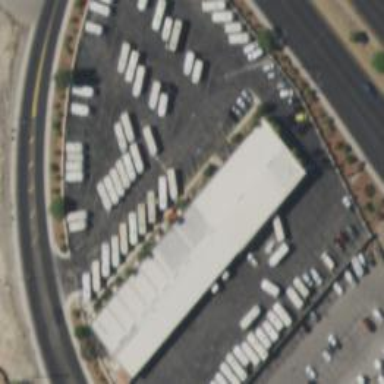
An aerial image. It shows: Car rental service.